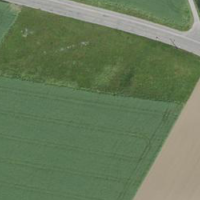
EUNIS habitat code: 52
Species observed at this site:
Pseudochorthippus parallelus
Roeseliana roeselii
Chorthippus biguttulus
Chorthippus albomarginatus